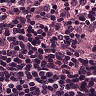
Metastatic tissue present: no